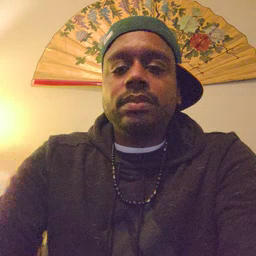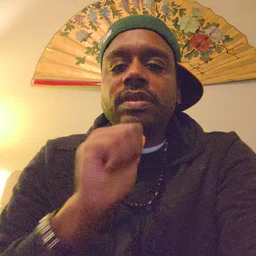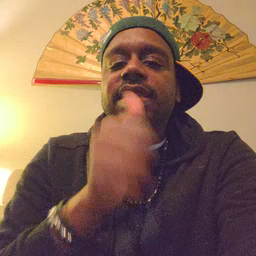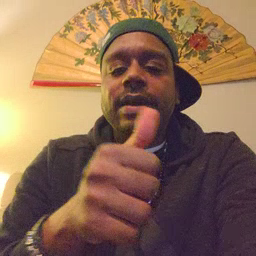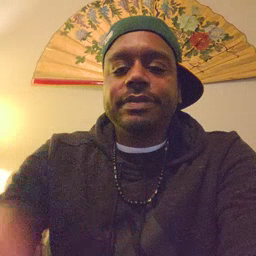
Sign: not